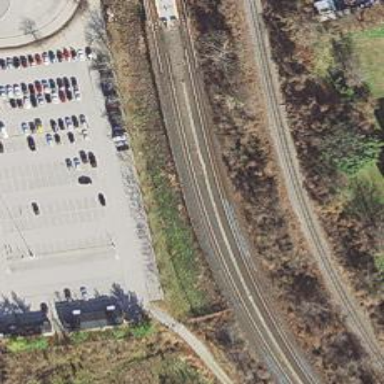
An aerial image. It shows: Rail track with electrification.